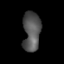
Tissue: lung
Cell type: Epithelial cells
Senescence score: 0.1836
Nuclear area (px): 676
Mean DAPI intensity: 84.781